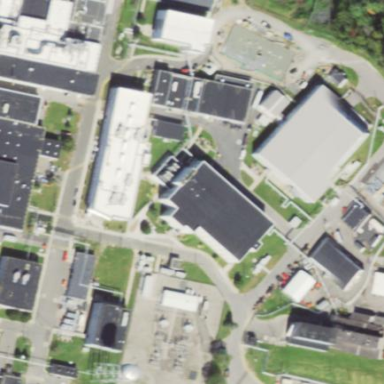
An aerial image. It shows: Industrial building.